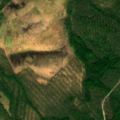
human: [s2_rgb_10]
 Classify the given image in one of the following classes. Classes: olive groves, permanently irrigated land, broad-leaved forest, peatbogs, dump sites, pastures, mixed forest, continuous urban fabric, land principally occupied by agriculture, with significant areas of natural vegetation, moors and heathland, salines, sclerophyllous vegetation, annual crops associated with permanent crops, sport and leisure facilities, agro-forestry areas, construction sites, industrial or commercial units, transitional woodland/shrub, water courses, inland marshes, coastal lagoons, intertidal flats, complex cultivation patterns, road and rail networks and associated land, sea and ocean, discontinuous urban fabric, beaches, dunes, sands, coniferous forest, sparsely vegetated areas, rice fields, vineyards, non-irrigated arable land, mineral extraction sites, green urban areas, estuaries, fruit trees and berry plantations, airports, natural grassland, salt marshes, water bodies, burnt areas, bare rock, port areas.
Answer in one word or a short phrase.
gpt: coniferous forest, peatbogs